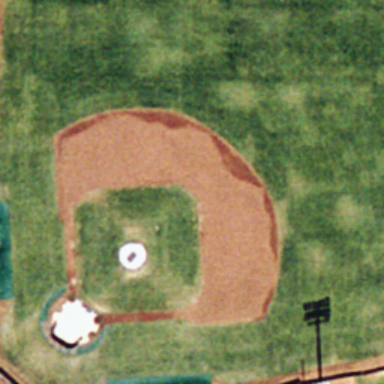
This is a baseball diamond .